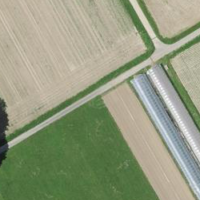
EUNIS habitat code: 52
Species observed at this site:
Cyperus esculentus
Fagus sylvatica